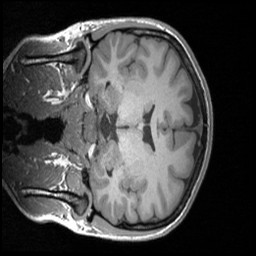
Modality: T1w
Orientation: coronal
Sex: female
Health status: ill
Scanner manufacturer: siemens
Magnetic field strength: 3 T
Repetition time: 1.66 s
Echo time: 0.00254 s